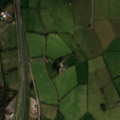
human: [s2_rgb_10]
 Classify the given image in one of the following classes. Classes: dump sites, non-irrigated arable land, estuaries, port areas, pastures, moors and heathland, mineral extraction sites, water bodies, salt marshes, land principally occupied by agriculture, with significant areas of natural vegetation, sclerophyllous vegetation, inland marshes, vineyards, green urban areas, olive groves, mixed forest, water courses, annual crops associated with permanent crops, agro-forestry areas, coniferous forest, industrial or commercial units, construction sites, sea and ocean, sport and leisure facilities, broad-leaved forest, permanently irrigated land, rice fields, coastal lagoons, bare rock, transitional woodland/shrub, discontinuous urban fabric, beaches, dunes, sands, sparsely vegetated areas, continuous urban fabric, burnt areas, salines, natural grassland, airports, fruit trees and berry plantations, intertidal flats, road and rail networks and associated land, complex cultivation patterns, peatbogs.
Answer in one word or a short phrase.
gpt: road and rail networks and associated land, non-irrigated arable land, pastures, complex cultivation patterns